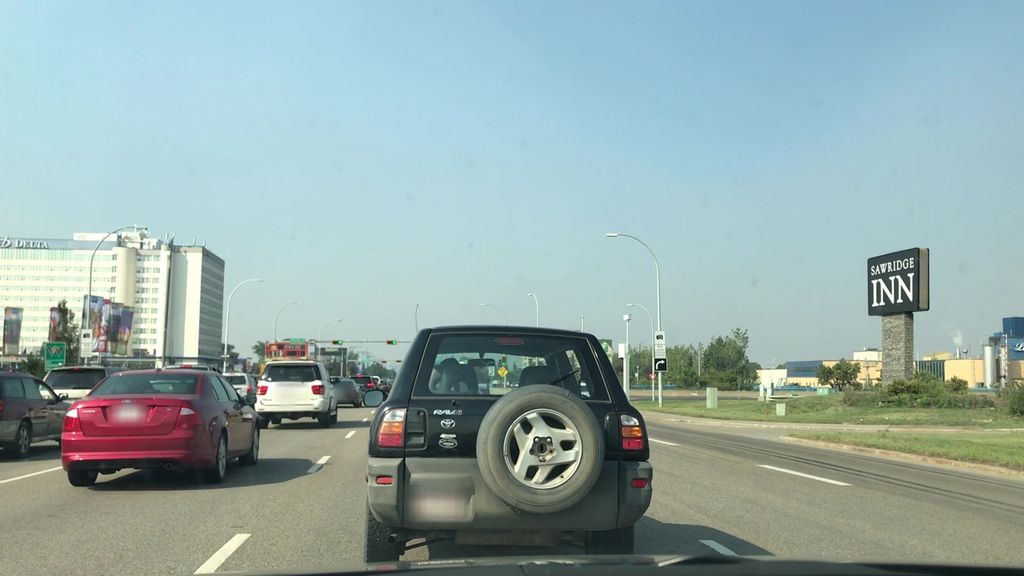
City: edmonton